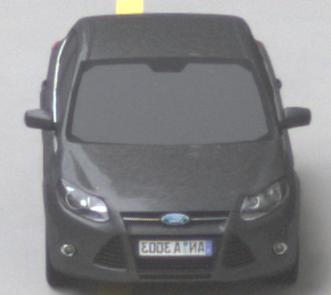
Make: Ford
Model: Focus 1.6 Ti-VCT
Detailed model: Focus (III)
Model produced from: 2011/09
Model produced until: 2014/09
Doors: 5
Color: gray
Road condition: dry road
Daytime: morning or afternoon
Contrast: low contrast